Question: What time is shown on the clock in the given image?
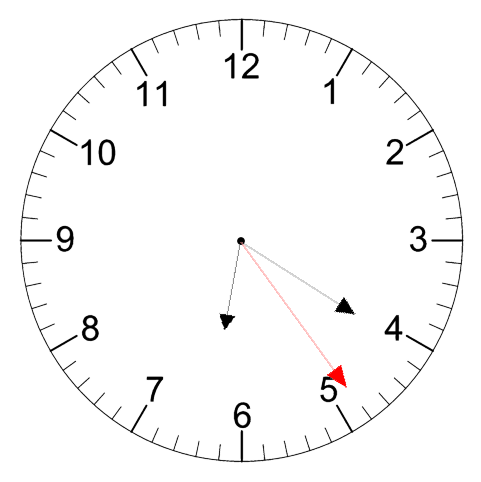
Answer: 06:20:24